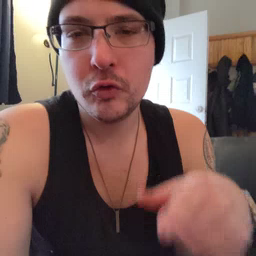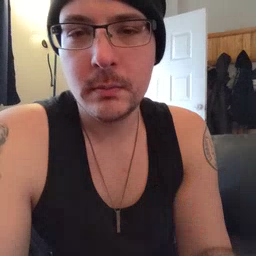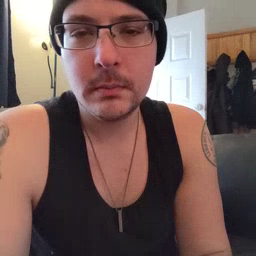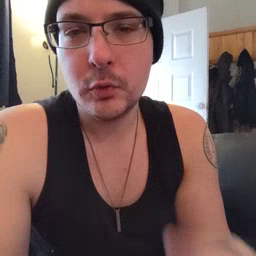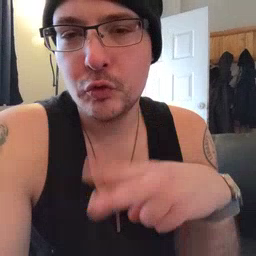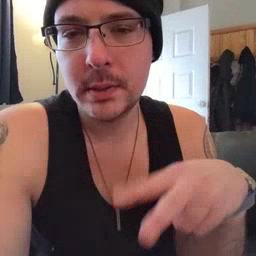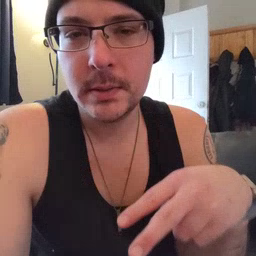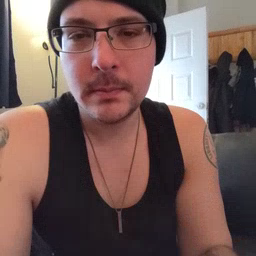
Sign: read